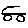
Label: car